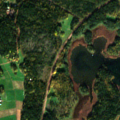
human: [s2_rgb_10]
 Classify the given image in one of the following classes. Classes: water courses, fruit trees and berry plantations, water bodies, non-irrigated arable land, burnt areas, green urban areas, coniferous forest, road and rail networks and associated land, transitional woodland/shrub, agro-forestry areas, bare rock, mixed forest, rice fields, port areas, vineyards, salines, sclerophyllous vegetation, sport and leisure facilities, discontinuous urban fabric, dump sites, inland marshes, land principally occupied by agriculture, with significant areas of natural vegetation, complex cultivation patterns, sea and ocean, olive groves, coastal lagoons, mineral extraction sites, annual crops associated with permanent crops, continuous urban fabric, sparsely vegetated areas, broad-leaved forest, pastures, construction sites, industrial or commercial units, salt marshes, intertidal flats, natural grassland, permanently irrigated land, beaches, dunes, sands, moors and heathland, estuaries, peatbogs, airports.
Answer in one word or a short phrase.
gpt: land principally occupied by agriculture, with significant areas of natural vegetation, coniferous forest, mixed forest, sea and ocean